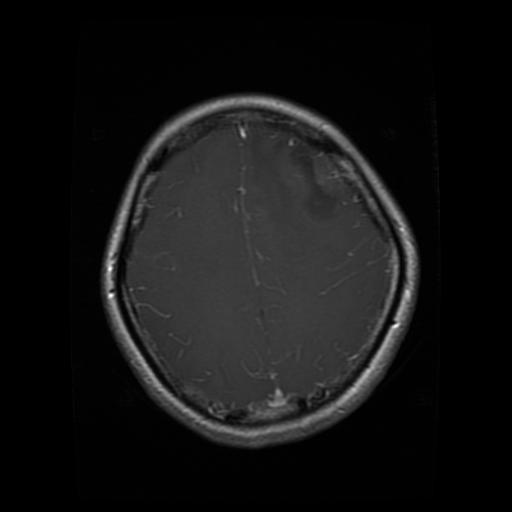
Label: glioma